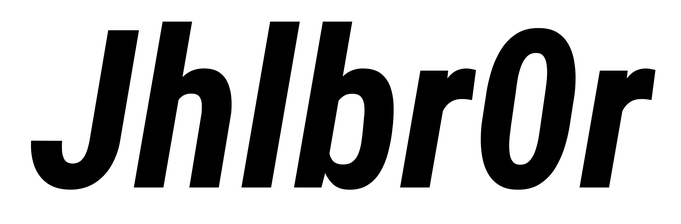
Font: Roboto-Italic_Condensed_Bold_Italic